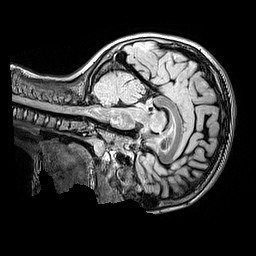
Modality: FLAIR
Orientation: sagittal
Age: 12
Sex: female
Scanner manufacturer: siemens
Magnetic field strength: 3 T
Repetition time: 5 s
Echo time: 0.388 s